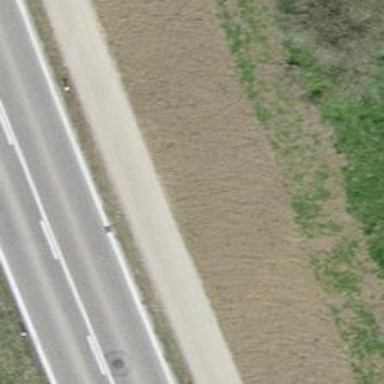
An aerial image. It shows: Asphalt cycleway.